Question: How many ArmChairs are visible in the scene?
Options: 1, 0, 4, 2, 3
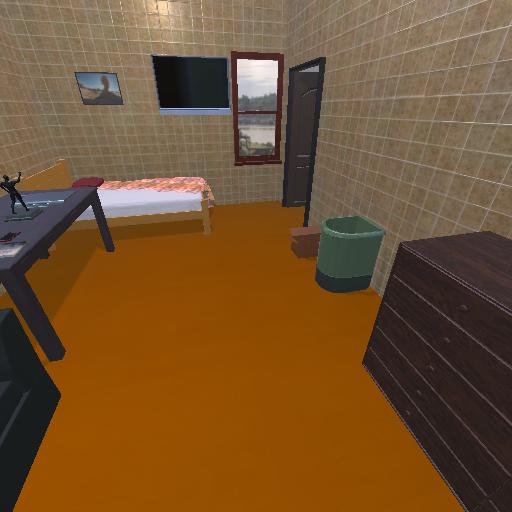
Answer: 1